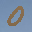
Label: 0